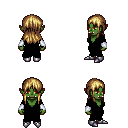
a pixel art fantasy rpg character, female body template, orc, green skin, black robe, white pants, blonde unkempt hairstyle, white cloth bracers, metal boots, four views (front, back, left, right), 2x2 character sprite sheet, small pixel art, hard edges, no anti-aliasing